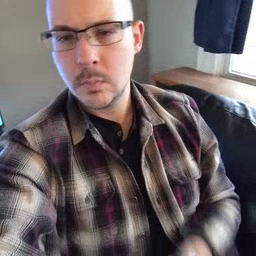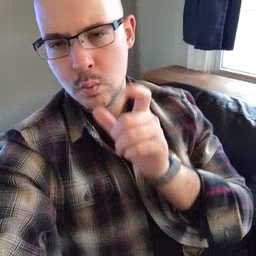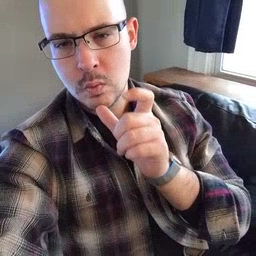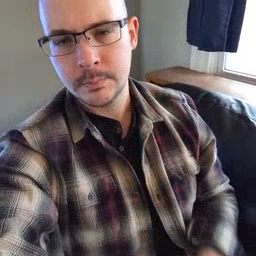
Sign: who